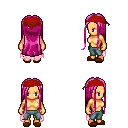
a pixel art fantasy rpg character, female body template, human, tanned skin, pink tattered cape, teal pants, pink extra-long hairstyle, red bandana, brown slippers, four views (front, back, left, right), 2x2 character sprite sheet, small pixel art, hard edges, no anti-aliasing